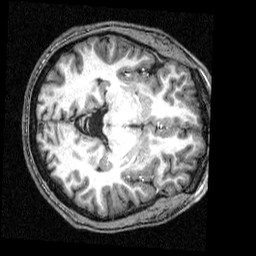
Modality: T1w
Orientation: axial
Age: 24
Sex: male